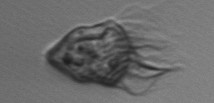
Label: Strombidium_inclinatum